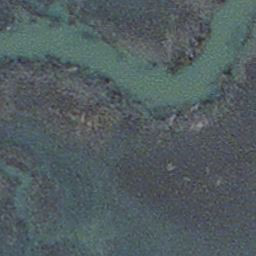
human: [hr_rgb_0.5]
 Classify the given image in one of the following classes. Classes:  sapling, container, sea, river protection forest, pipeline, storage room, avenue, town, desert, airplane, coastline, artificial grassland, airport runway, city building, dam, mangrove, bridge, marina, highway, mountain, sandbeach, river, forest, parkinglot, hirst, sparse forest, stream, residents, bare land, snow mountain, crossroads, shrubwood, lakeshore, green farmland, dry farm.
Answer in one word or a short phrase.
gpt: stream